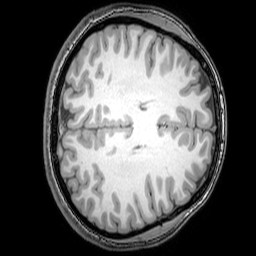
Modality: T1w
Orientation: axial
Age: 20
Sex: female
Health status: healthy
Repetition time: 0.081 s
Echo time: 0.037 s